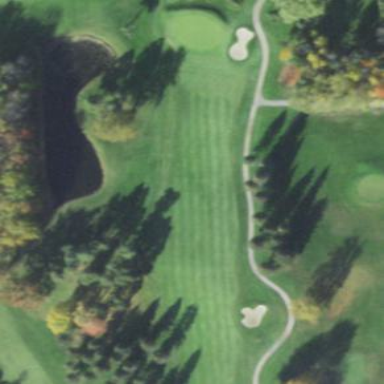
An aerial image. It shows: Grassy area designated as golf fairway.